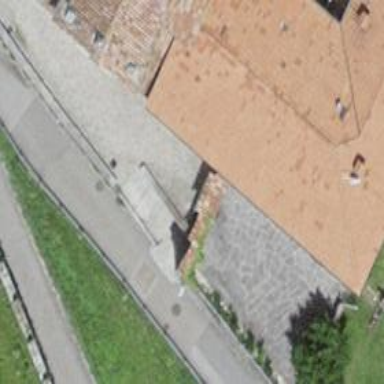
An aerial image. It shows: Steps on cobblestone road.